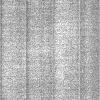
Atmospheric dust classification: dusty